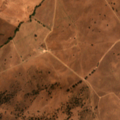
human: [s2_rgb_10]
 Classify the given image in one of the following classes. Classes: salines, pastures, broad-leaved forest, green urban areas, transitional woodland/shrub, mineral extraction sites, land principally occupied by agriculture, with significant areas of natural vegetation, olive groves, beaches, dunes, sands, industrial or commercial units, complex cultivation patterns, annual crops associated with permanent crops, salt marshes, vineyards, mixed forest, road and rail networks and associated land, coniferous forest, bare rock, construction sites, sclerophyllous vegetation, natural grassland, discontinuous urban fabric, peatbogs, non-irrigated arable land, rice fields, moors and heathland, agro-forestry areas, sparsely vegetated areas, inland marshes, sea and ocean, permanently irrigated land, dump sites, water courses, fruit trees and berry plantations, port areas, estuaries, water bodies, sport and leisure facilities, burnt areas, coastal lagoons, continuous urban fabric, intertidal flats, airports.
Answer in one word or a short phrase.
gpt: pastures, agro-forestry areas